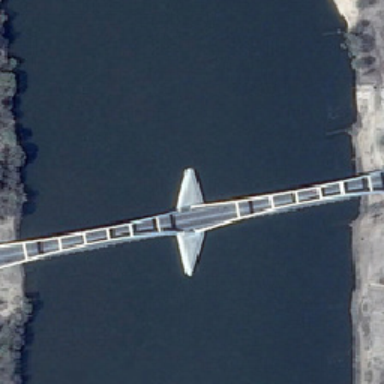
The bridge is designed very high .